Interaction volume radius: 10 \u00c5
Interaction volume height: 35 \u00c5
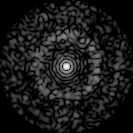
Disorder parameter: 0.8309